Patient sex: F
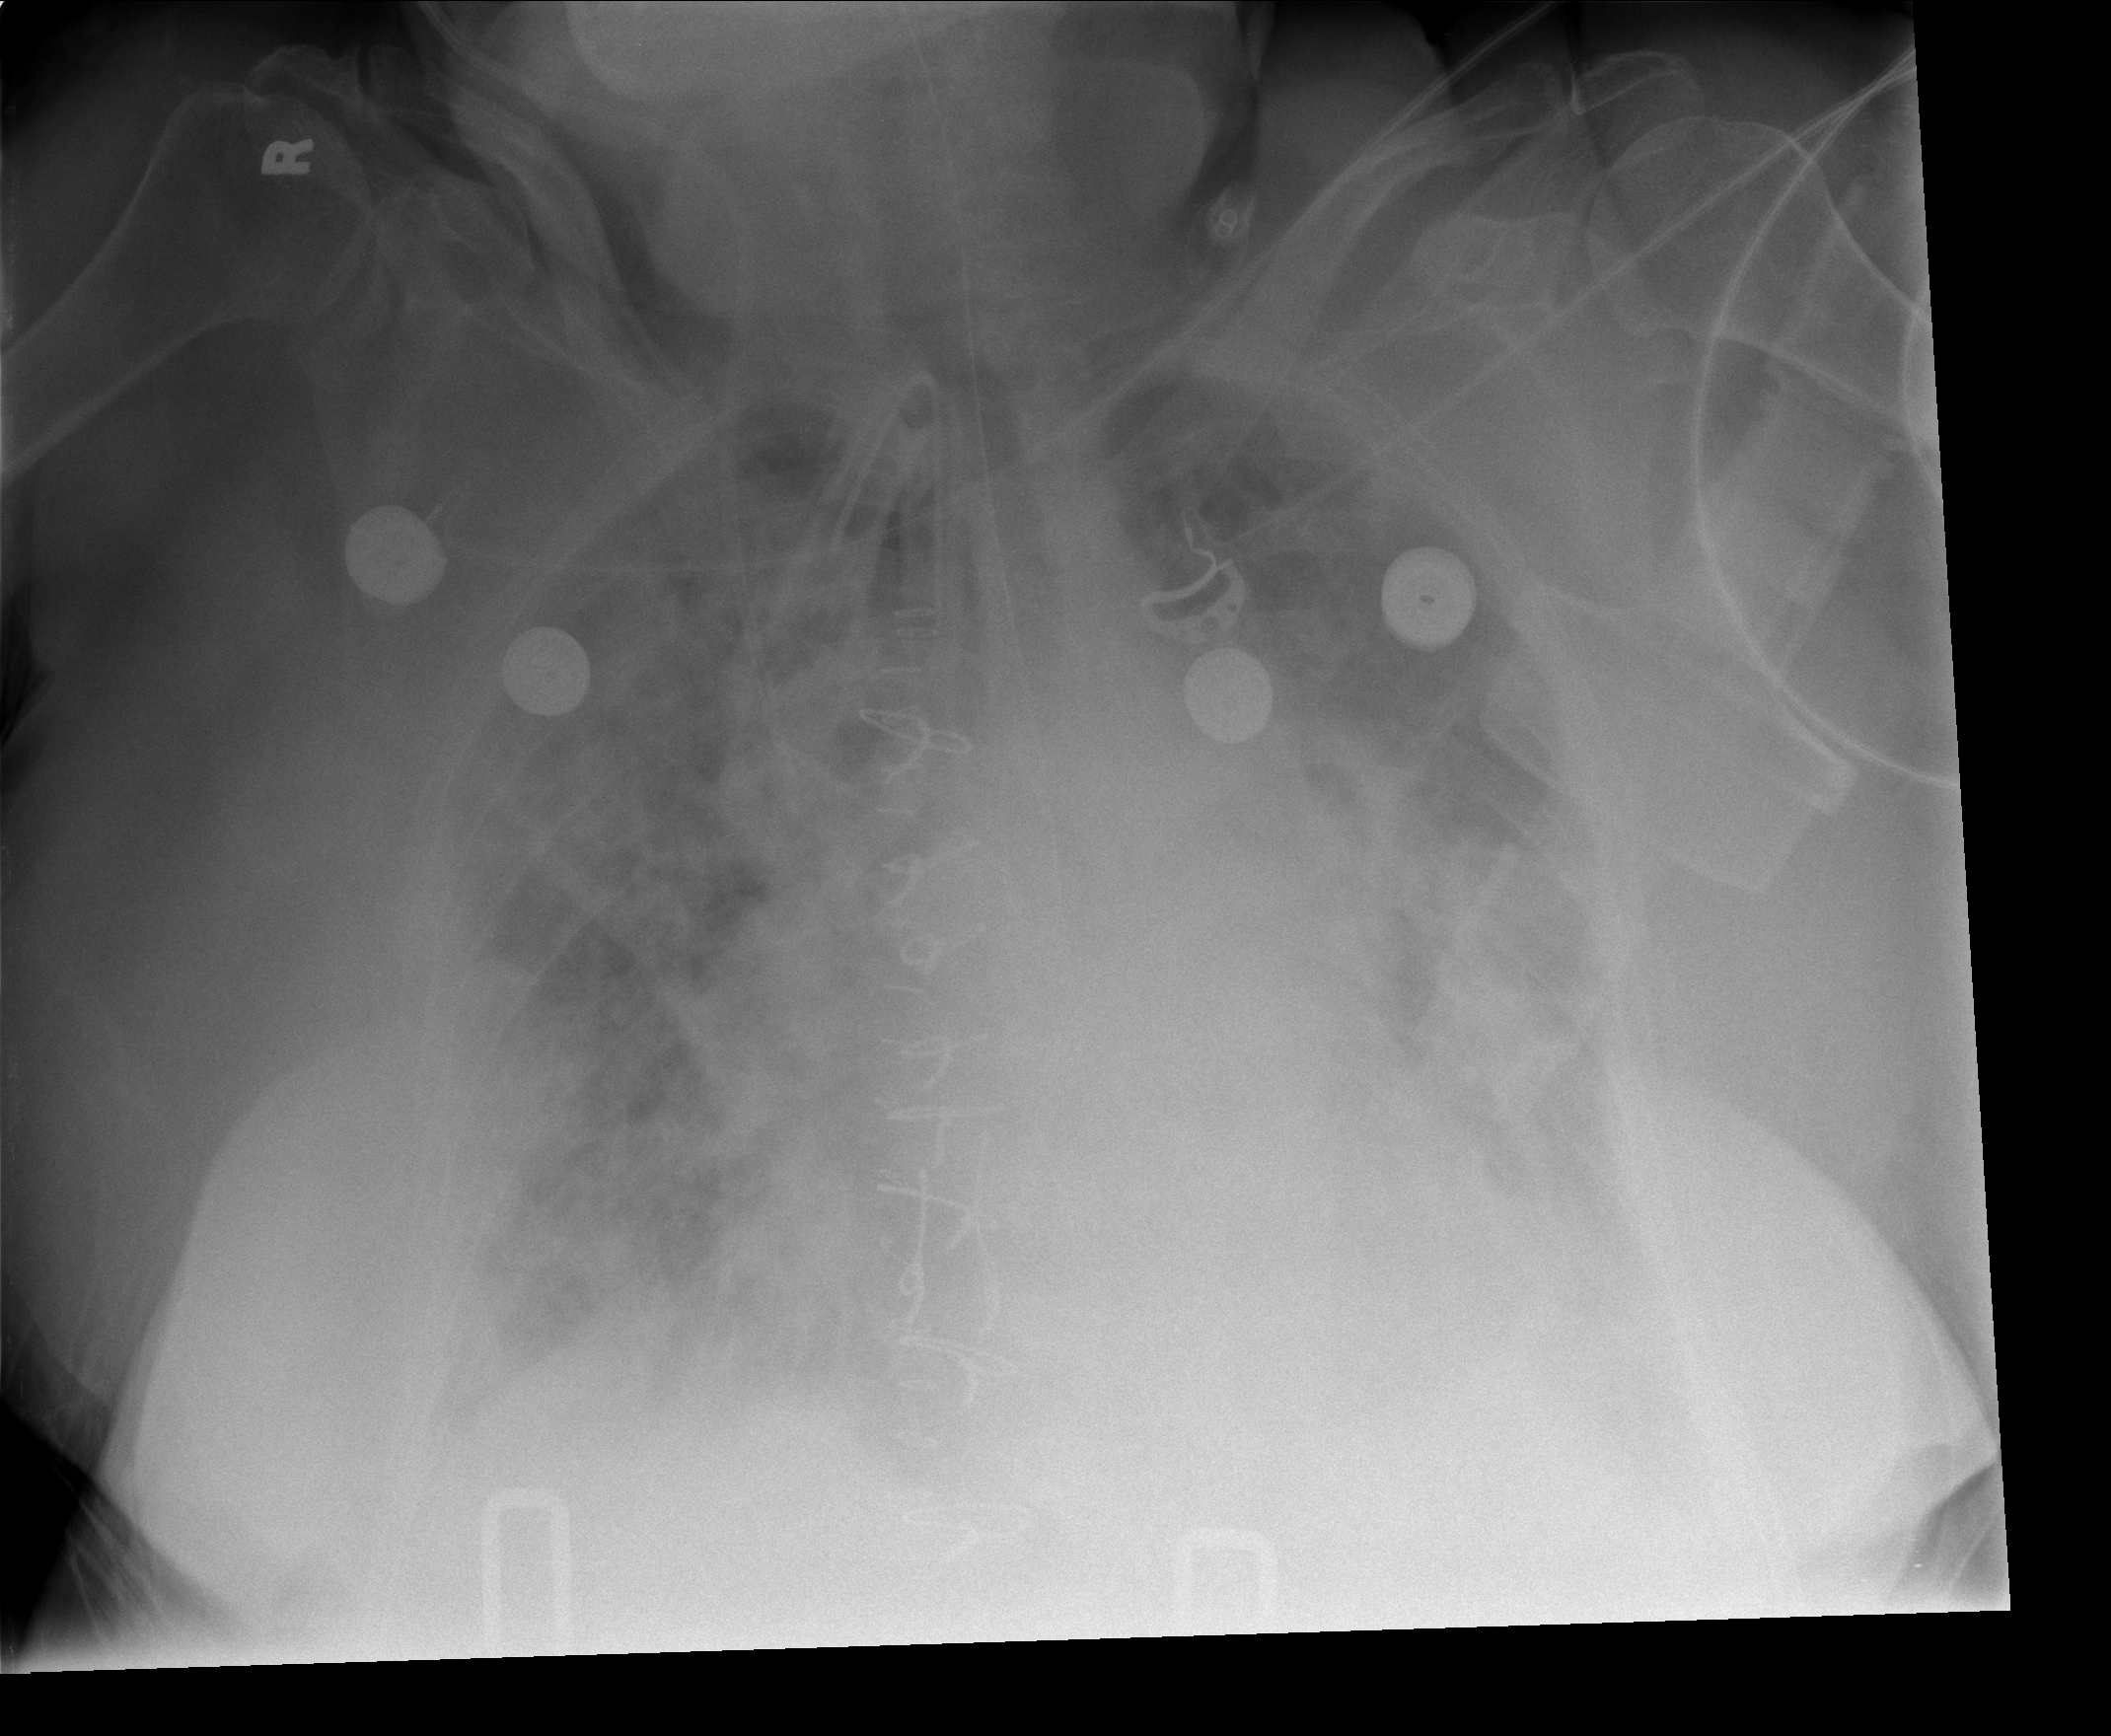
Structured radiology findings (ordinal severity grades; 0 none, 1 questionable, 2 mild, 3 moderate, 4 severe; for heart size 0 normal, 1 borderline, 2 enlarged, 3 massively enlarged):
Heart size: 2
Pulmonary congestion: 2
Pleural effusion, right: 1
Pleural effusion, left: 2
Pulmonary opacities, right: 3
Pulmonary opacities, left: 3
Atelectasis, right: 3
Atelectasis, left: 3